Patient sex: M
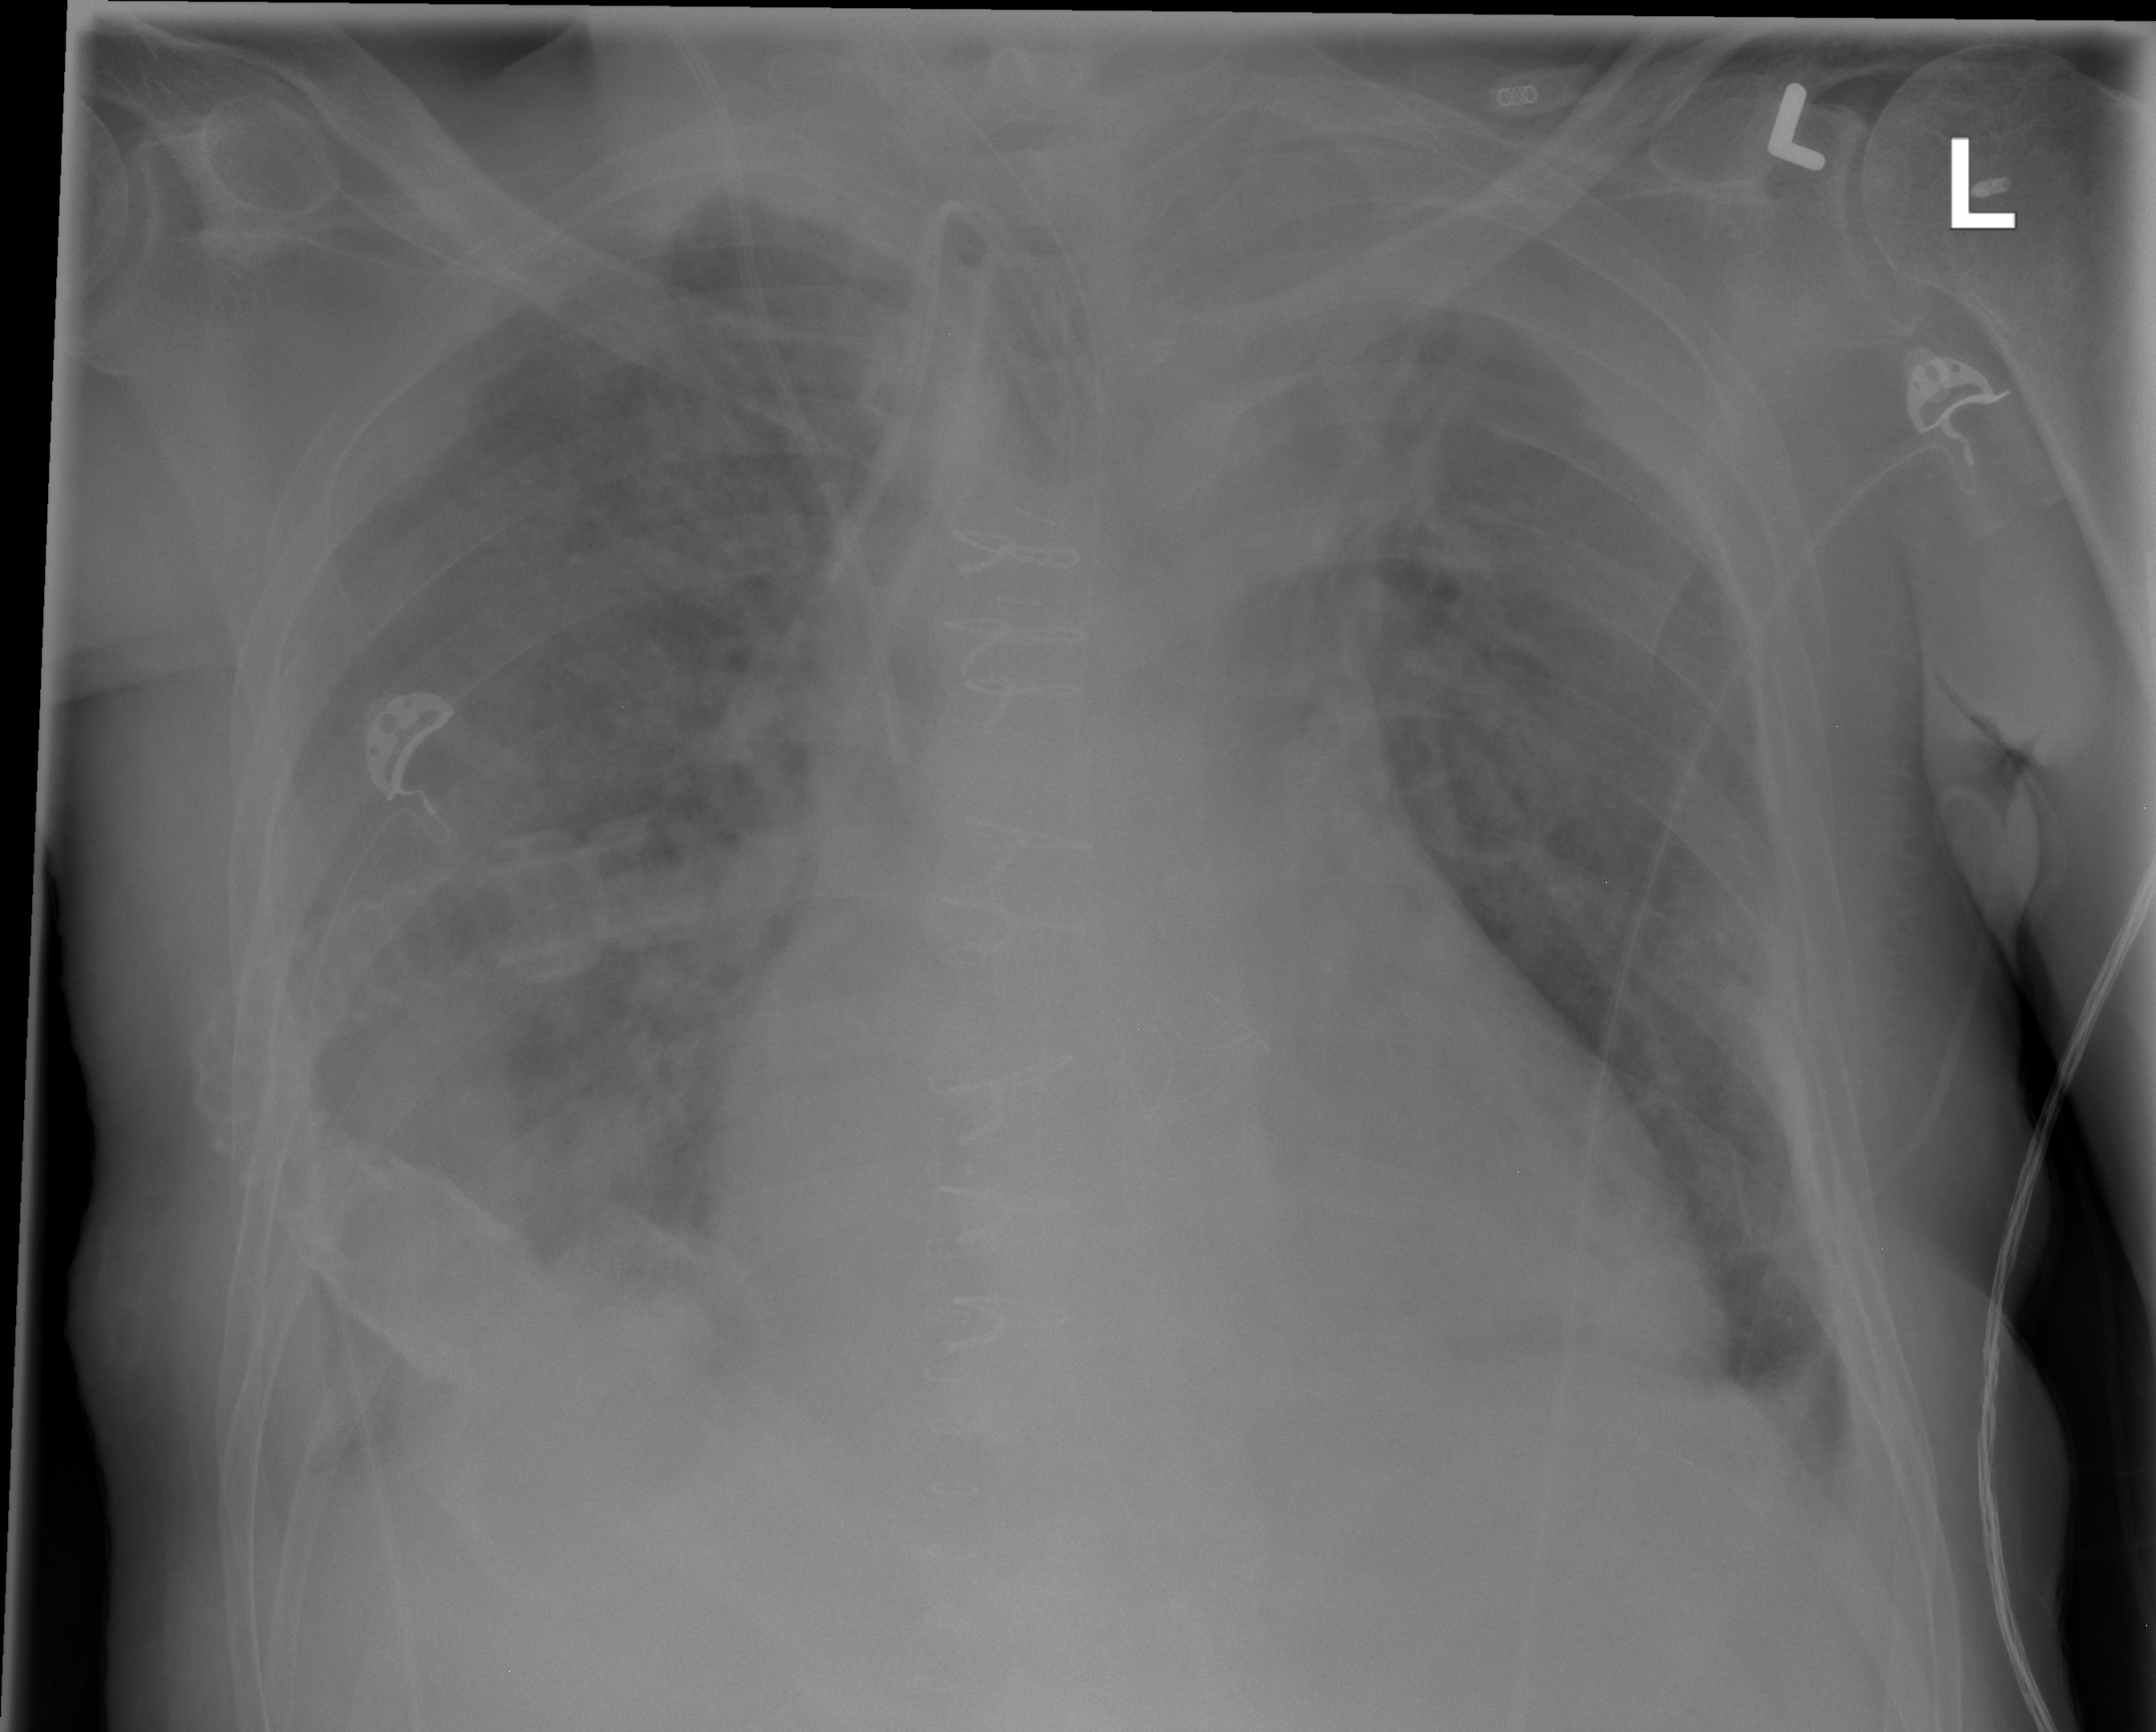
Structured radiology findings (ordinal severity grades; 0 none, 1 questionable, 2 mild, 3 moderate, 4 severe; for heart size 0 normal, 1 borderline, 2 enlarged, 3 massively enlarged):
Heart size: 2
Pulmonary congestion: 2
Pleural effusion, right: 3
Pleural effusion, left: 2
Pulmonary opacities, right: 2
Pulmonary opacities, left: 0
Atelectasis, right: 2
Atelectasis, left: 0